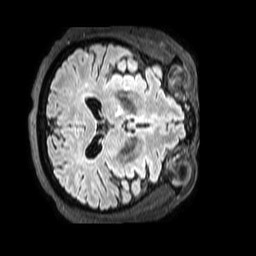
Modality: FLAIR
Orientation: axial
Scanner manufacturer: philips
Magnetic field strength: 3 T
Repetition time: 4.8 s
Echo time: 0.3122 s